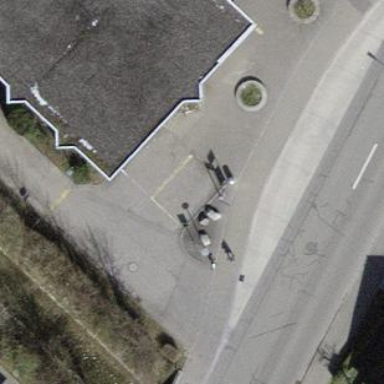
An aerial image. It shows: Street-side parking area.